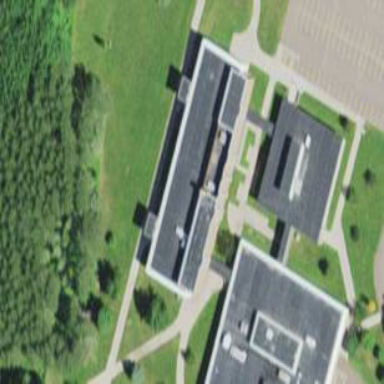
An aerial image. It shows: College building.